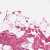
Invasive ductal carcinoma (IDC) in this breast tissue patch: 0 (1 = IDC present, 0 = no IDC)